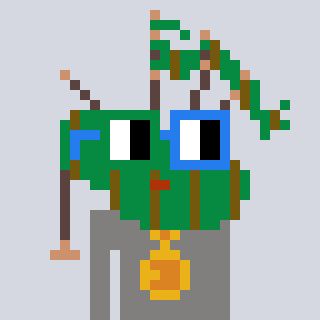
a pixel art character with square green and blue glasses, a bagpipe-shaped head and a bluegrey-colored body on a cool background